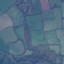
Label: Pasture